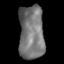
Tissue: lung
Cell type: Epithelial cells
Senescence score: 0.1246
Nuclear area (px): 1338
Mean DAPI intensity: 118.079